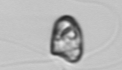
Label: flagellate_morphotype1